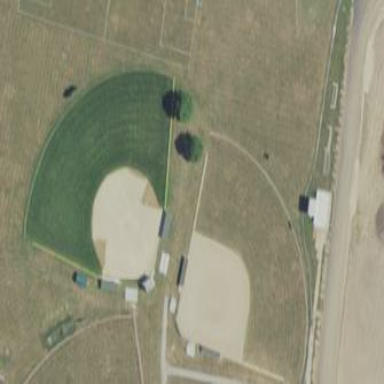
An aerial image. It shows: Baseball pitch for leisure land activities.